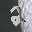
Label: 2